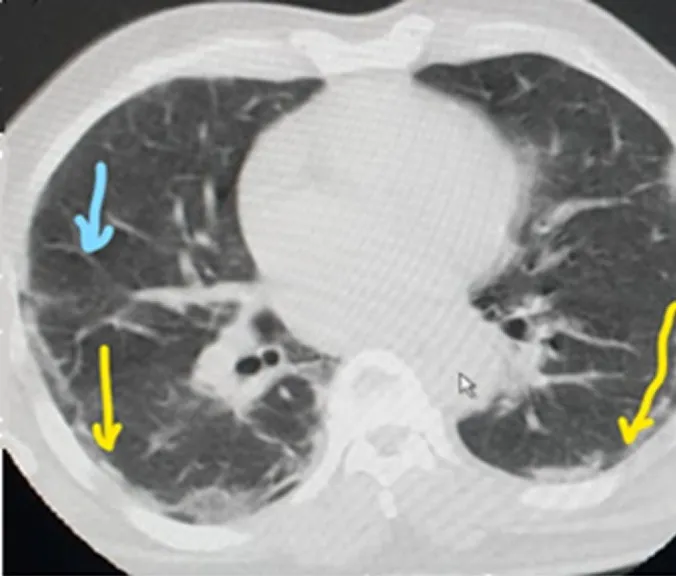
posterior peripheral and basal frosted glass opacification. Interlobral septa thickenings.
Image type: radiology (ct)